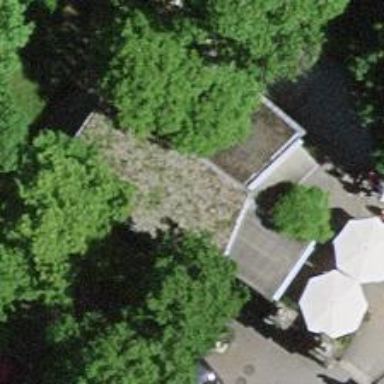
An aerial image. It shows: Café.